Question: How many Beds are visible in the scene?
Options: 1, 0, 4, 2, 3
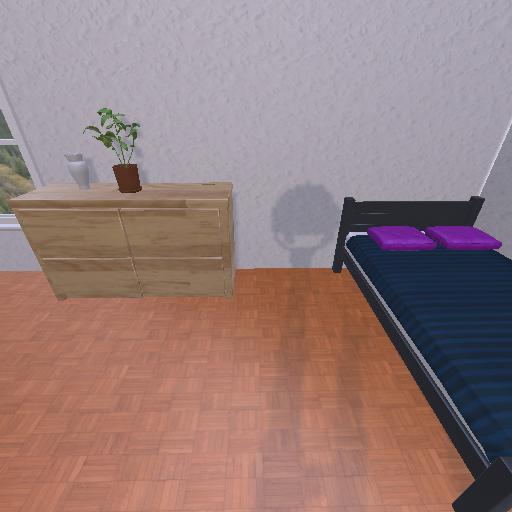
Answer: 1